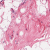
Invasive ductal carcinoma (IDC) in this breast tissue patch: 0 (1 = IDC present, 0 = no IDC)